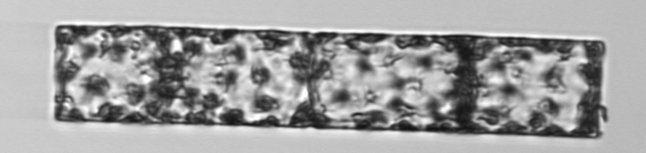
Label: Guinardia_flaccida